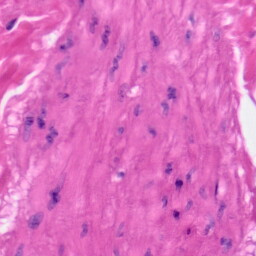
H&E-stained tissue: Skin